八年级 · 度量几何学
如图, 在 $\triangle A B C$ 中, 线段 $A B$ 的中垂线交 $A B$ 于点 $D$, 交 $A C$ 于点 $E$, $\mathrm{AC}=14, \triangle B C E$ 的周长是 24 , 则 $\mathrm{BC}$ 的长为 $(\quad)$

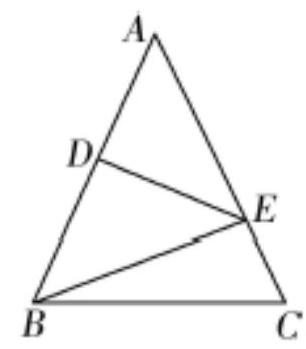
10
B. 11
C. 14
D. 15
答案: A